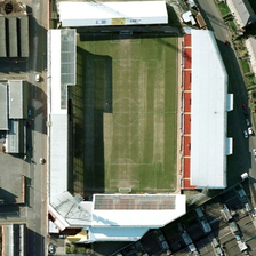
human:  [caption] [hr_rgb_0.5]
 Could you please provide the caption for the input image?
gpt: The rectangular football field beside the building and street is decorated with white roofs and orange easels.

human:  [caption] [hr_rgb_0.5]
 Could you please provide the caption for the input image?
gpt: The rectangular football fields beside buildings and roads are decorated with white roofs and orange stands.

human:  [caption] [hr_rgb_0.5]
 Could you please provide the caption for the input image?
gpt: The rectangular football field beside the building and the road decorated with white roofs and orange stands.

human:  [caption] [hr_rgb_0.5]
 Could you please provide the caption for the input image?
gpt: Rectangular football fields along buildings and streets are decorated with white roofs and orange stands.

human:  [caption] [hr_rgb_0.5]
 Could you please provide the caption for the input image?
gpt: The rectangular football fields beside the buildings and roads are decorated with white roofs and orange tripods.